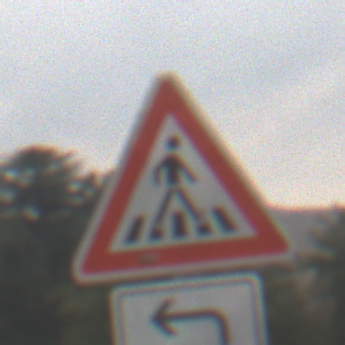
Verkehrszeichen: FussgaengerueberwegLinks
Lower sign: RichtungsangabeDurchPfeile2
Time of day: MorningAfternoon
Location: Outdoor (Nature)
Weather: Overcast
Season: NotSpecified
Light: Natural